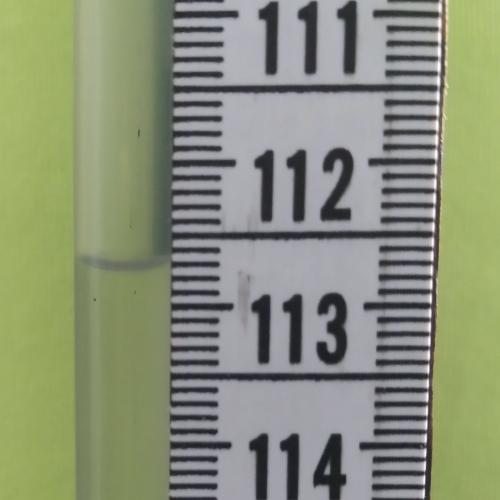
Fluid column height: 112.7 cm